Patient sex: M
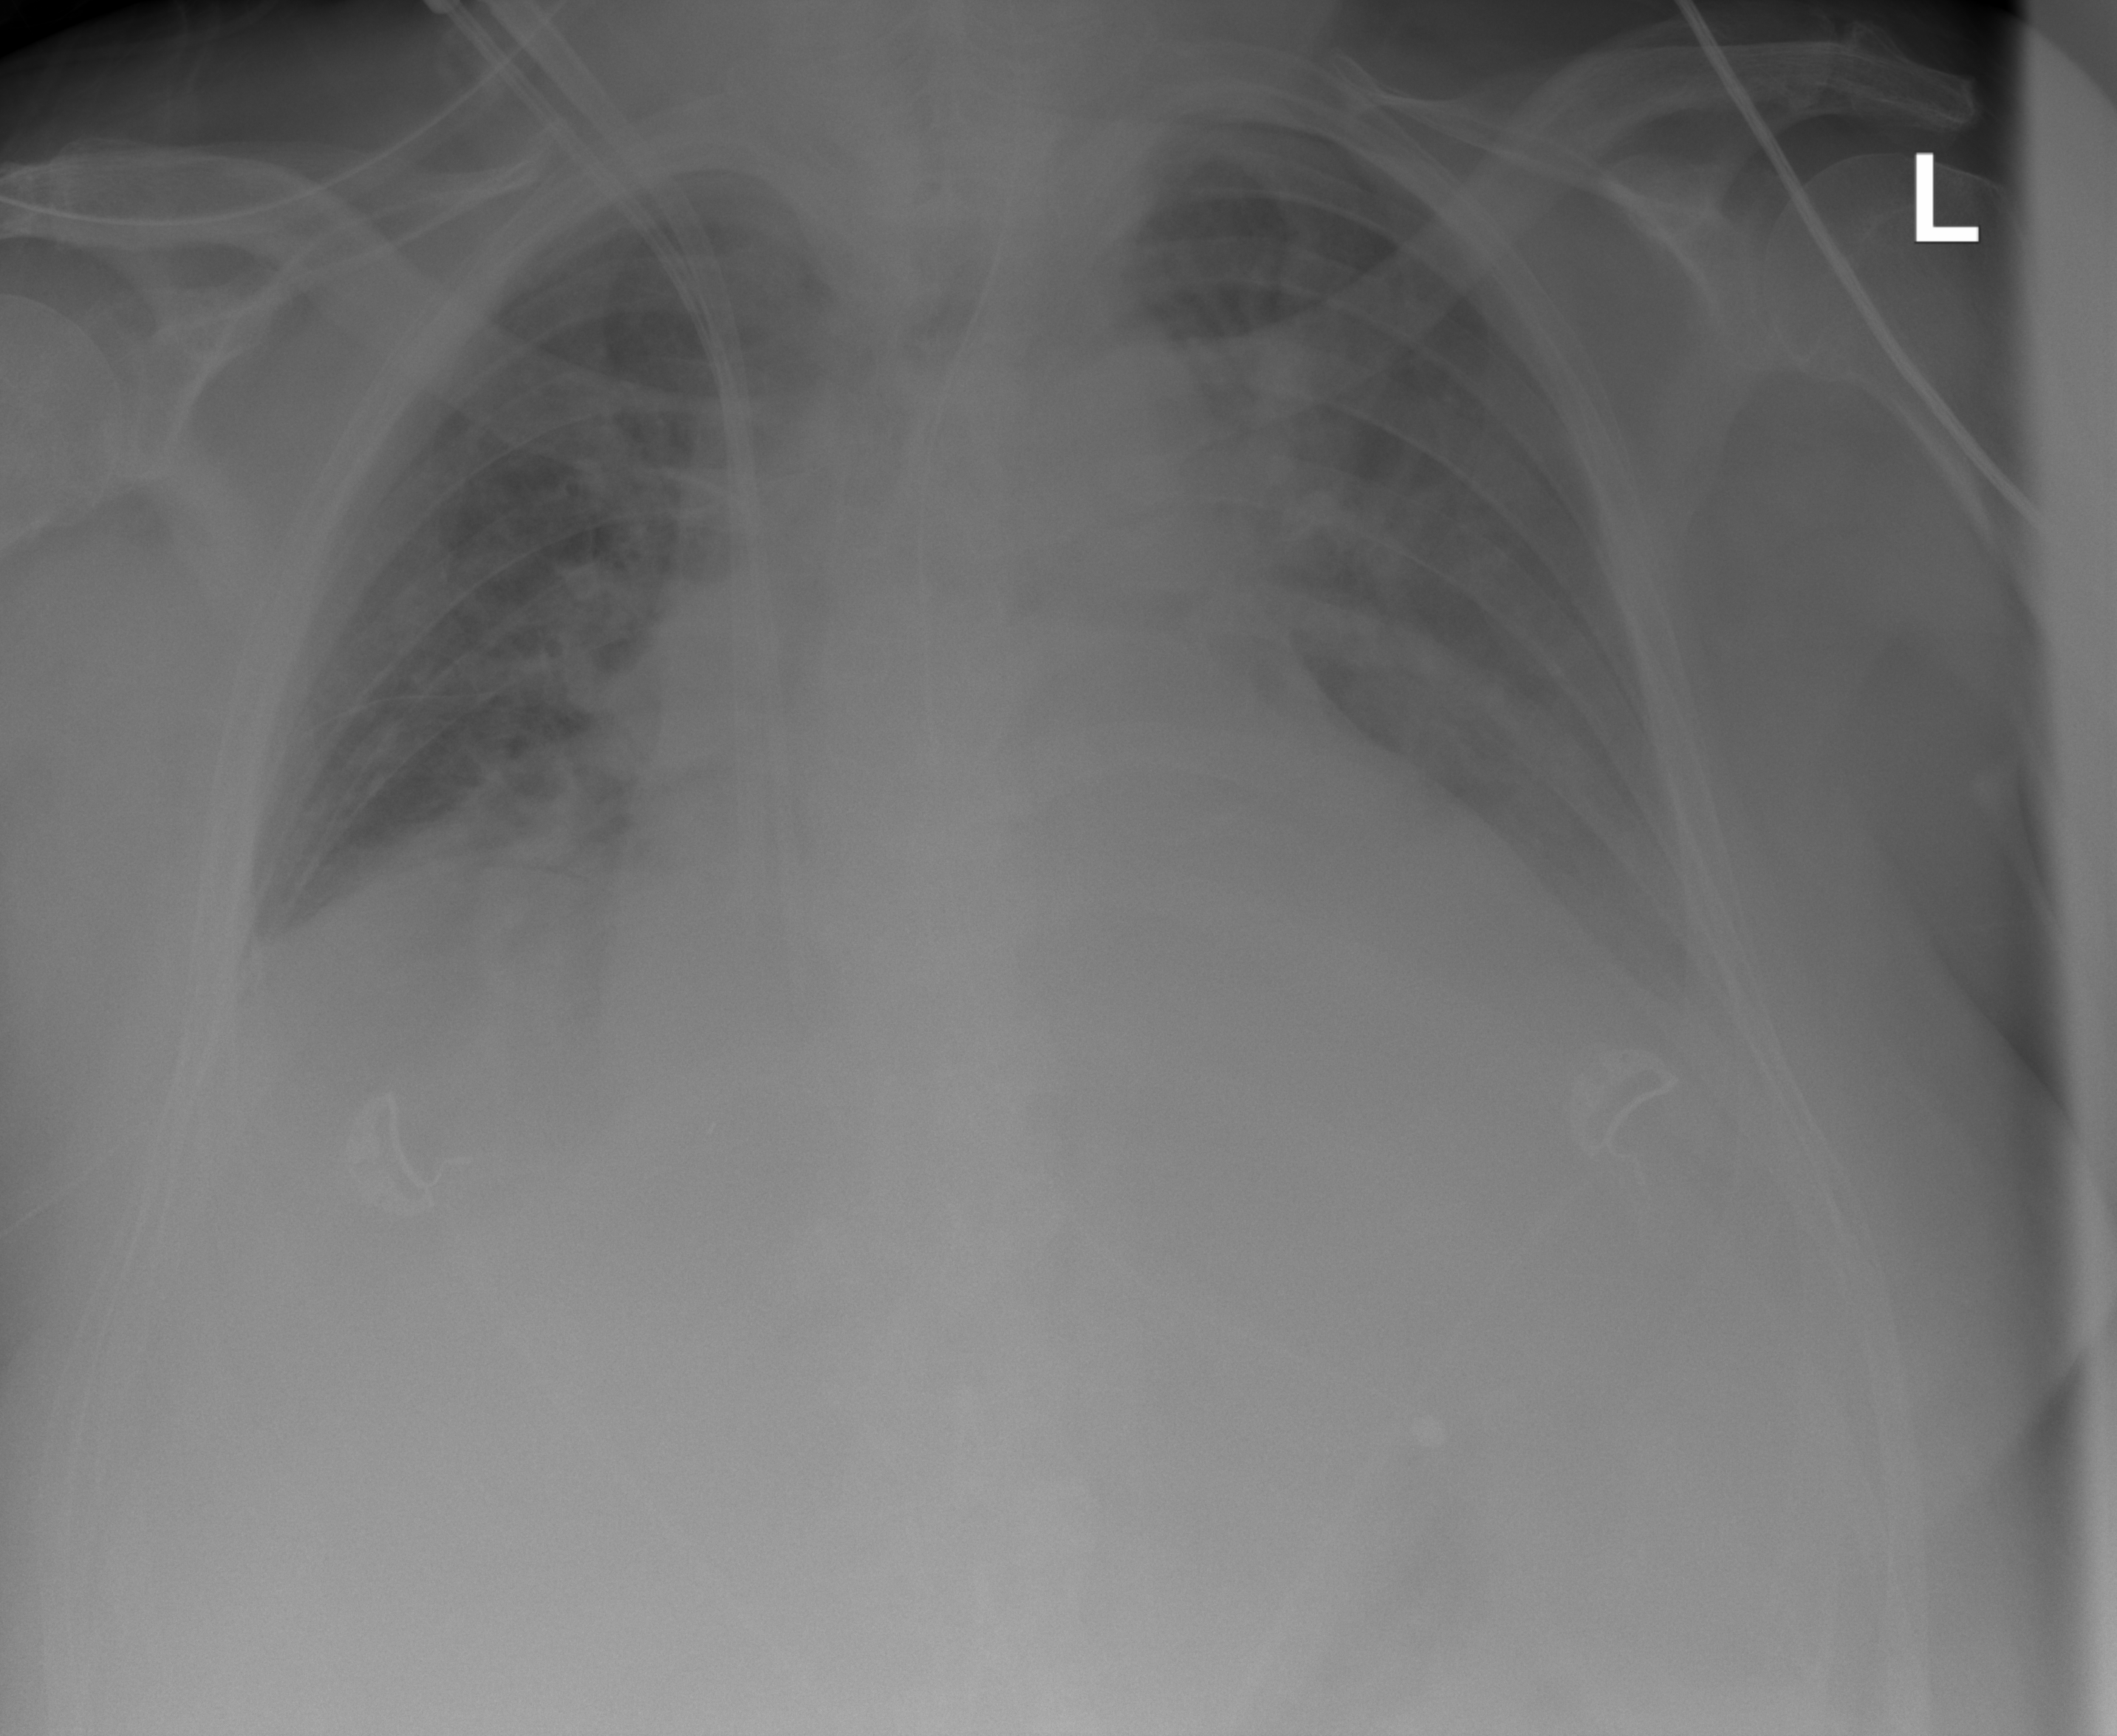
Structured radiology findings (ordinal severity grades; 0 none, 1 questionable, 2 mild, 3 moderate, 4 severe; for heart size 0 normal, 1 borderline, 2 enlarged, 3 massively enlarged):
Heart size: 3
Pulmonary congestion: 3
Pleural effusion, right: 2
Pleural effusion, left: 2
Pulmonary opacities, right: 2
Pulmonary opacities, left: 3
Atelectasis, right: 3
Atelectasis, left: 2